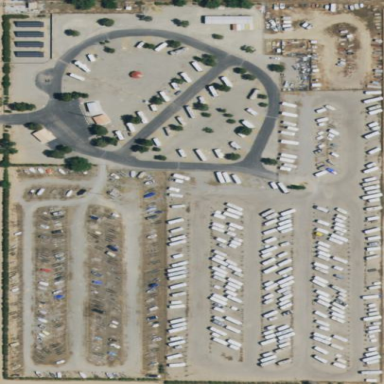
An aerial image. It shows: Trailer park.